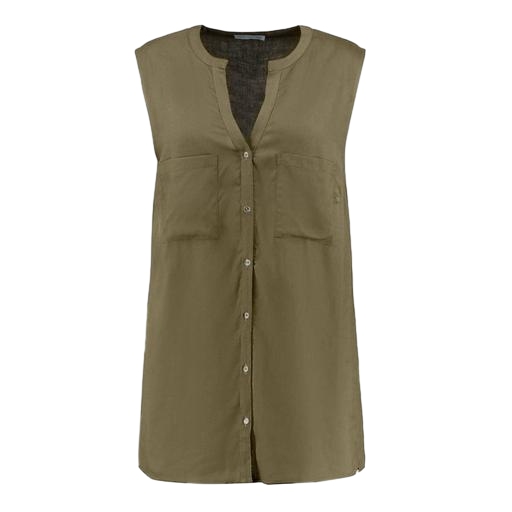
longline vest, longline gilet, longline shirt, white background